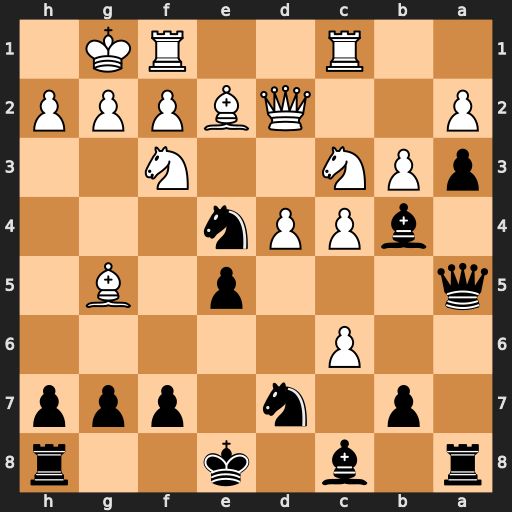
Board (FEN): r1b1k2r/1p1n1ppp/2P5/q3p1B1/1bPPn3/pPN2N2/P2QBPPP/2R2RK1
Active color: b
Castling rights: kq
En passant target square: -
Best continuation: Nxd2 cxd7+ Bxd7